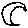
Label: moon